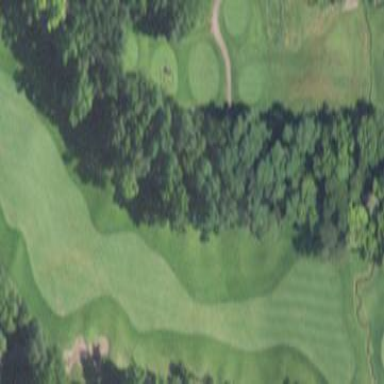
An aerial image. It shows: Golf fairway surrounded by grass.